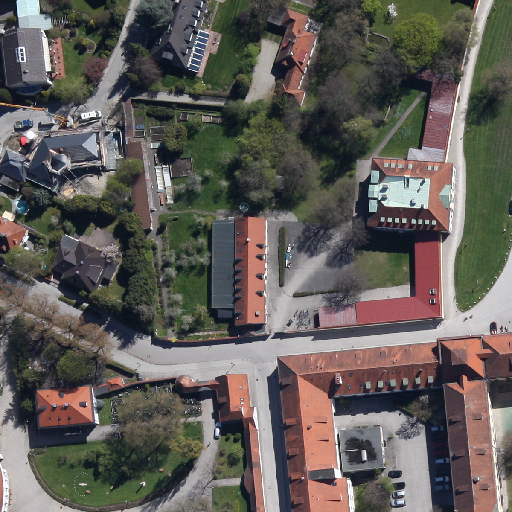
Referring expression: light-duty vehicle in the parking area